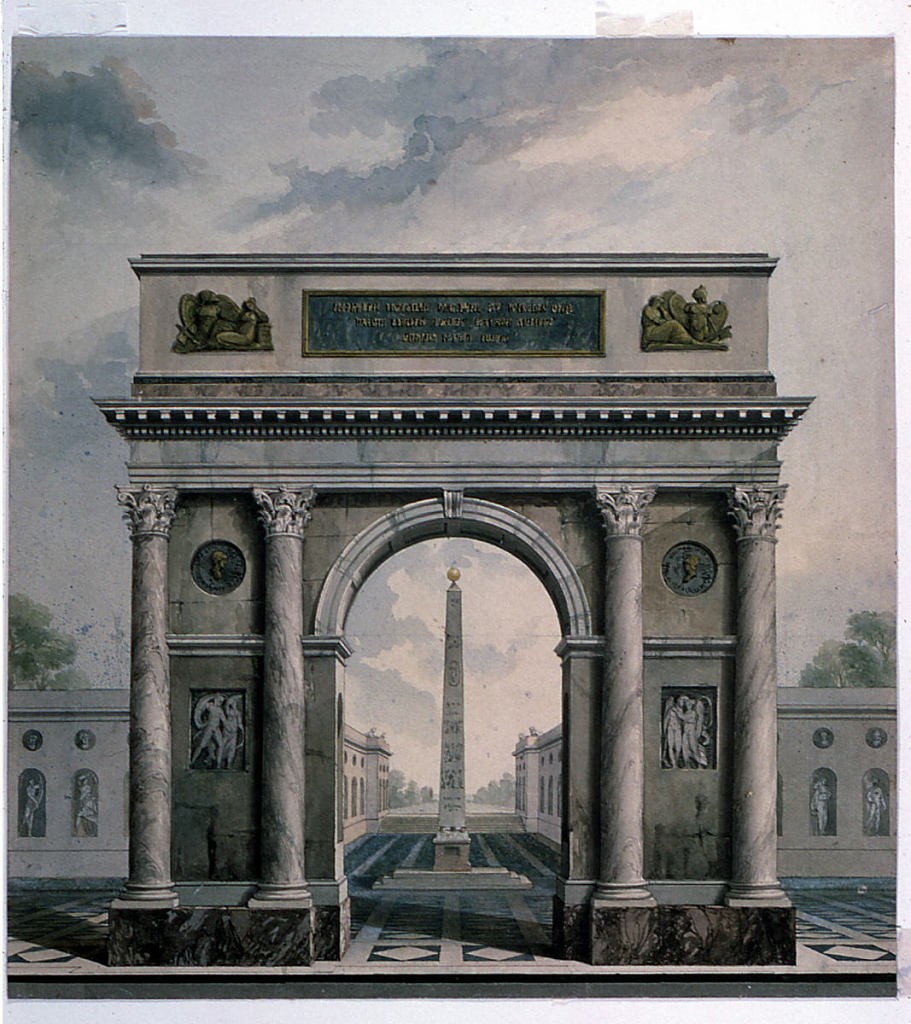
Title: Triumphal Arch on an Ideal Piazza
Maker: Gaetano Frizzati, Italian
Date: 1807
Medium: Pen and black ink, brush and blue, green and yellow watercolor on cardboard
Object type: Drawing
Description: View of a triumphal arch placed on a piazza.  At the foreground stands a triumphal arch with one archway, four columns with Corinthian capitals, two reliefs, and two medallions.  It stands on a marble pavement.  In the middle distance, inscribed by the opening of the triumphal arch stands an obelisk.  Behind the arch and on either side of the obelisk are low, one story buildings with large arched niches and small round niches.  In the facades facing the front, the niches are occupied by figurative statues.